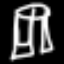
Label: pants